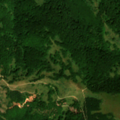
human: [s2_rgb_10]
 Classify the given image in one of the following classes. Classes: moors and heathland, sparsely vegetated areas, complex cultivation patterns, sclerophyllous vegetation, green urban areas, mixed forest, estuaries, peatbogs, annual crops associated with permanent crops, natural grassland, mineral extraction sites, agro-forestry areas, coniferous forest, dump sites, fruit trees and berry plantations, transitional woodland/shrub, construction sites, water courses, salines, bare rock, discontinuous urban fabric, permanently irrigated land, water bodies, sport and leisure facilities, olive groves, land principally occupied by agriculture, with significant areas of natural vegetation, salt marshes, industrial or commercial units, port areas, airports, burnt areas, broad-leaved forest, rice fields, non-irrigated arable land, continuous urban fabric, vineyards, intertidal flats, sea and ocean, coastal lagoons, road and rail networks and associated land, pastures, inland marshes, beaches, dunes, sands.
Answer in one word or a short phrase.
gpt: broad-leaved forest, coniferous forest, natural grassland, transitional woodland/shrub